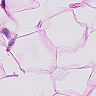
Metastatic tissue present: no